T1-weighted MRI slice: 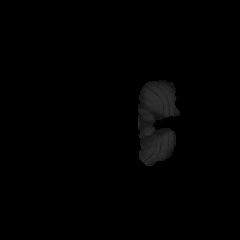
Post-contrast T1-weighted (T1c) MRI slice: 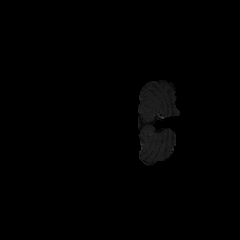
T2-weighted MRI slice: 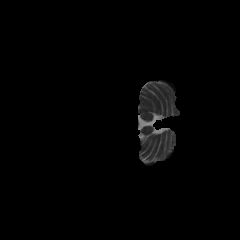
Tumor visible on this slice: no